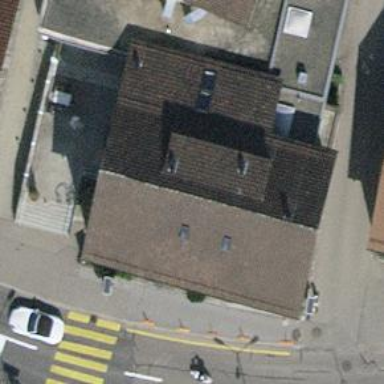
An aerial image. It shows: Restaurant located within hotel.